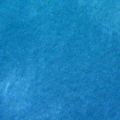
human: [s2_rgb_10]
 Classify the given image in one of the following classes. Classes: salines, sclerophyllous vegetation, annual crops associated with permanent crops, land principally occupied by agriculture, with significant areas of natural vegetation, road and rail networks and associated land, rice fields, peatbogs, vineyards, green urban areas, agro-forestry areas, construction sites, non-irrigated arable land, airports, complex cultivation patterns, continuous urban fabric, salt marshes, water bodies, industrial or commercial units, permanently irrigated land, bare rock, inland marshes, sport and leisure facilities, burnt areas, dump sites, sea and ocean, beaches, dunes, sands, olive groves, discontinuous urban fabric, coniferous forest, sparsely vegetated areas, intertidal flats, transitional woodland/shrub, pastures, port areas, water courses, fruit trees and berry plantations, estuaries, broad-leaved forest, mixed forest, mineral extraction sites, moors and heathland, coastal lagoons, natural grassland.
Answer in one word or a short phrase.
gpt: sea and ocean